Interaction volume radius: 5 \u00c5
Interaction volume height: 10 \u00c5
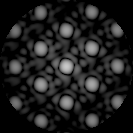
Disorder parameter: 0.06957